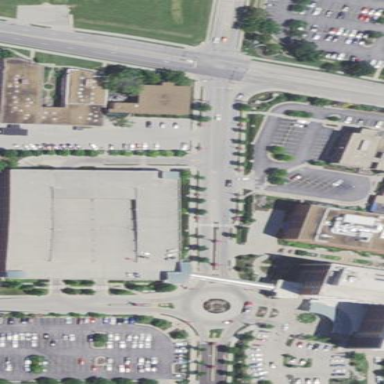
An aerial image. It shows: Multi-storey parking building.